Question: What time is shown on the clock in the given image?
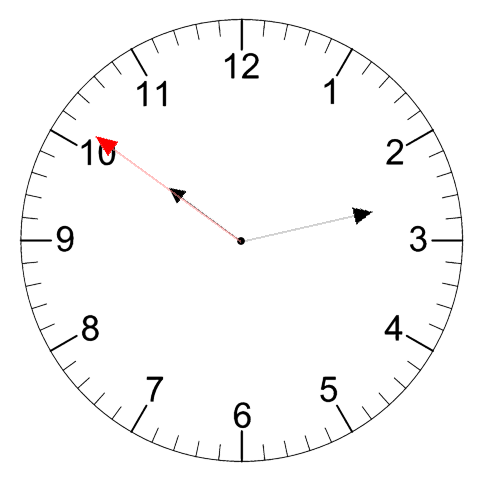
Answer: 10:12:51